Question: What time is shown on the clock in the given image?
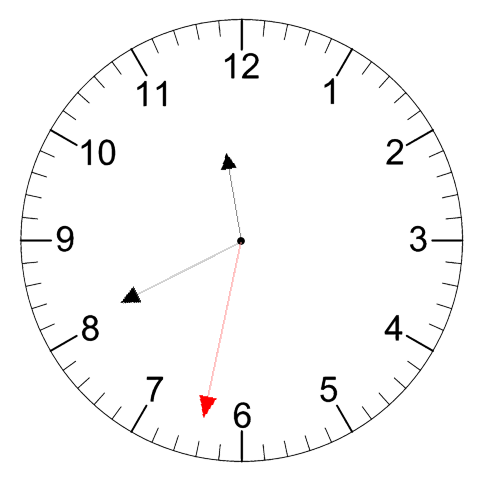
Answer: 11:40:32